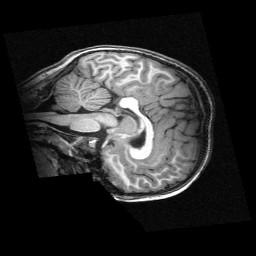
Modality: T1w
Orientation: sagittal
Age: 10
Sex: female
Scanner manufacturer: siemens
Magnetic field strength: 3 T
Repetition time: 2.3 s
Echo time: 0.00336 s